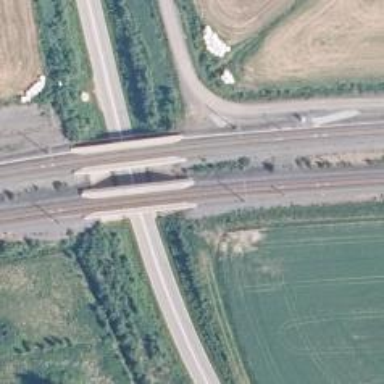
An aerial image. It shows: Bridge over railway with continuous electrified contact line.